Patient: sex M, age 31
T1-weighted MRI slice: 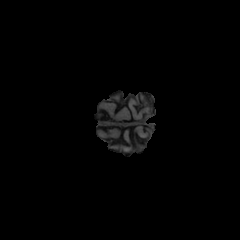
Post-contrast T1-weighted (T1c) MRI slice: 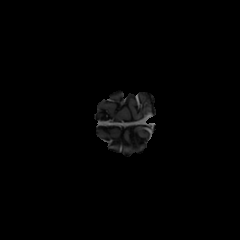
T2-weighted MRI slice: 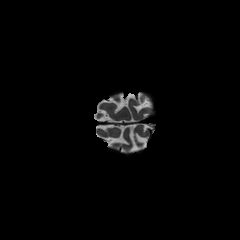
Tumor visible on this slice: no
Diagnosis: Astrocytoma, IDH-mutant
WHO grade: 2